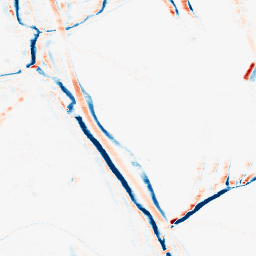
Category: morphological
Decomposition family: morphological_rect
Decomposition parameters: operation: average
width: 10
height: 3
Upsampling method: sinc_blackman
Upsampling parameters: scale: 2
kernel_size: 16
Upsampling scale: 2